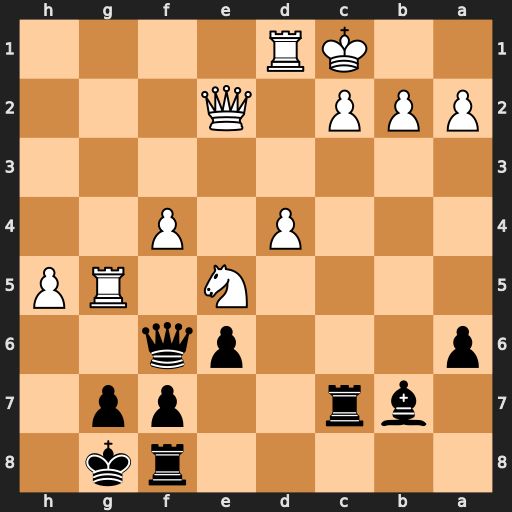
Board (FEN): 5rk1/1br2pp1/p3pq2/4N1RP/3P1P2/8/PPP1Q3/2KR4
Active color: b
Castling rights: -
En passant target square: -
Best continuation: Qxf4+ Qd2 Qxd2+ Rxd2 f6